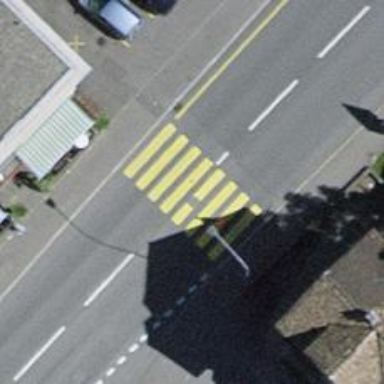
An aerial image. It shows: Asphalt footway with marked zebra crossing.